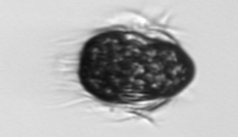
Label: Mesodinium